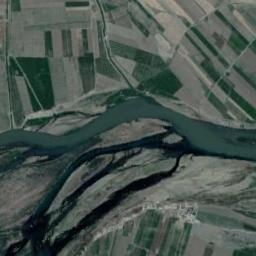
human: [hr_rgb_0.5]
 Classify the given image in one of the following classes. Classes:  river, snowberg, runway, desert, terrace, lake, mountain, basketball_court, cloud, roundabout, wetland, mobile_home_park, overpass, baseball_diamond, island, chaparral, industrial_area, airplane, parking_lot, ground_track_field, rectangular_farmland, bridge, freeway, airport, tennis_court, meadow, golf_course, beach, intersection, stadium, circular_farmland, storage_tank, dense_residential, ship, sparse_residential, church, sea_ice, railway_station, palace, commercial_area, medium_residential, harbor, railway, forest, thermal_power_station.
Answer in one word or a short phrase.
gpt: river